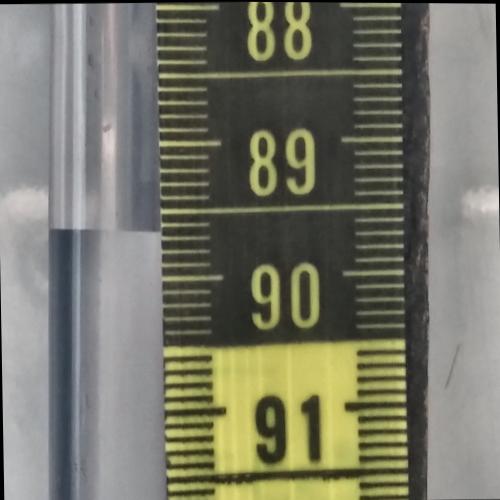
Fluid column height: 89.7 cm